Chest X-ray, AP view. Patient: 57 years old, sex F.
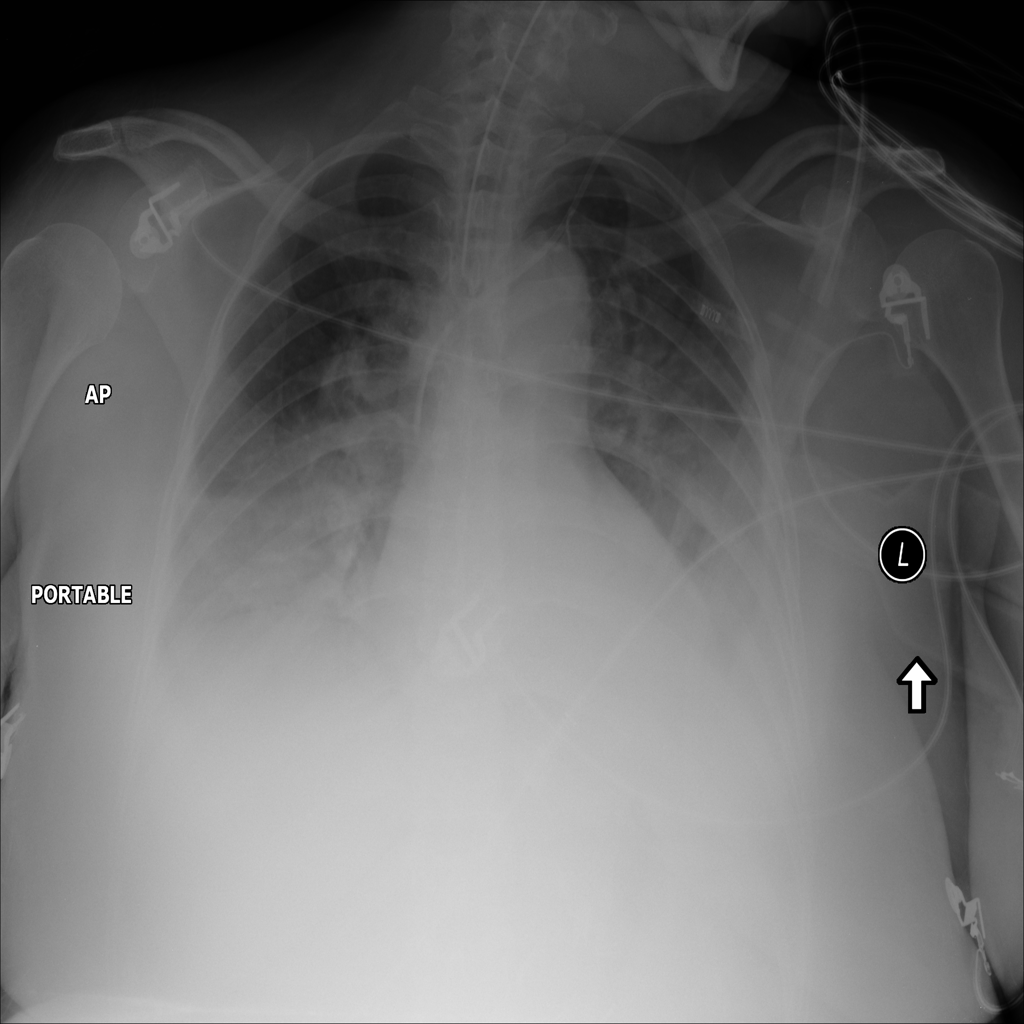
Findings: Edema, Effusion